Interaction volume radius: 5 \u00c5
Interaction volume height: 20 \u00c5
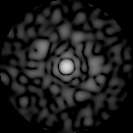
Disorder parameter: 0.8332